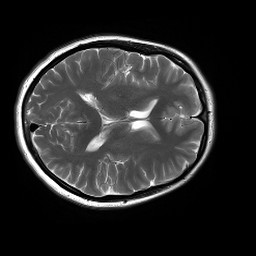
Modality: T2w
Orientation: axial
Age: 22
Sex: female
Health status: healthy
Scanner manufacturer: siemens
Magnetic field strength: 3 T
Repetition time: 4.01 s
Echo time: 0.116 s